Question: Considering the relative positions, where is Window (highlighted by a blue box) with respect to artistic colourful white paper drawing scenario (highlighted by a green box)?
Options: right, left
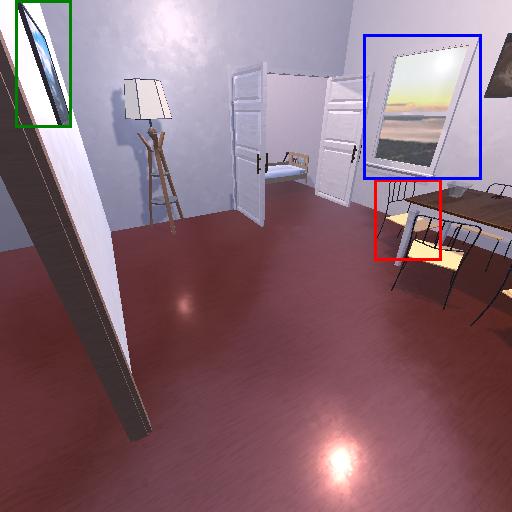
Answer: right